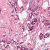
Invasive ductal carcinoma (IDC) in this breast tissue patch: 1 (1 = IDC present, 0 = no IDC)